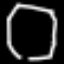
Label: octagon